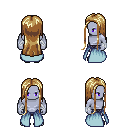
a pixel art fantasy rpg character, male body template, dark elf, purple skin, overskirt, metal pants, blonde extra-long hairstyle, white cloth bandages, gray slippers, four views (front, back, left, right), 2x2 character sprite sheet, small pixel art, hard edges, no anti-aliasing